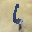
Label: 6